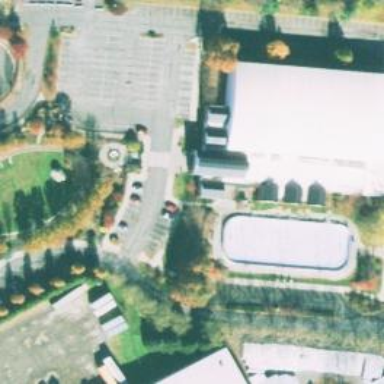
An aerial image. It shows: Building featuring ice rink for ice hockey and ice skating leisure activities.